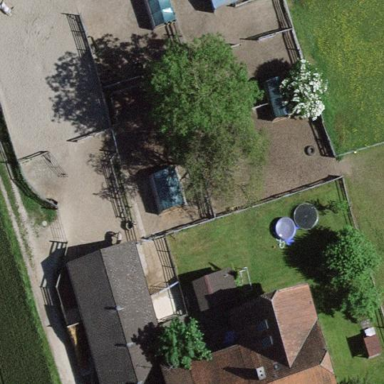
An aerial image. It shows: Farmyard area.